A spectrogram of one vibration snapshot from a rotating bearing is shown (time on one axis, frequency on the other). Determine the bearing's health state. Answer with exactly one of: normal, inner_race, outer_race, ball.
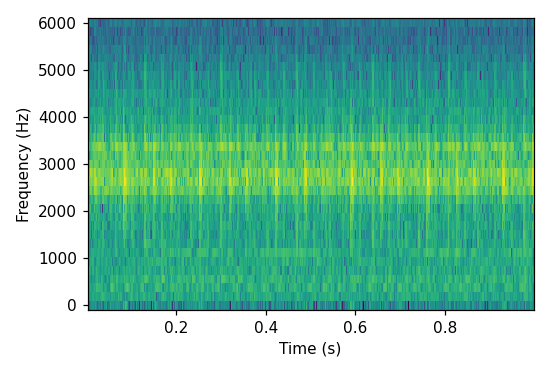
Answer: outer_race